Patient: sex M, age 61
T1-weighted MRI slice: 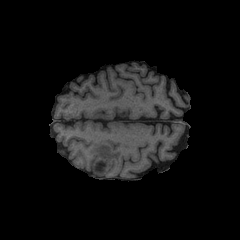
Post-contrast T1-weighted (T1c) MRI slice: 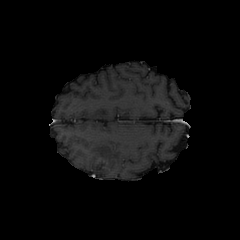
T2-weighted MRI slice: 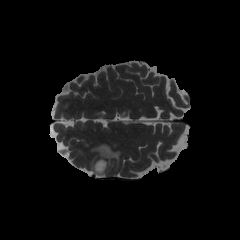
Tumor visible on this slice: yes
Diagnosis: Glioblastoma, IDH-wildtype
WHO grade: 4